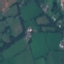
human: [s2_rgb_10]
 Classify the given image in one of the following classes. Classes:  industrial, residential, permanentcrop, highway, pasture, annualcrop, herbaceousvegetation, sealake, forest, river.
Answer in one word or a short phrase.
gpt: Pasture